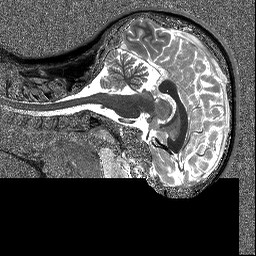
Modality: T1map
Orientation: sagittal
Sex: female